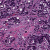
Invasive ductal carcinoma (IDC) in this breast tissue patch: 1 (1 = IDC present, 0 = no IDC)